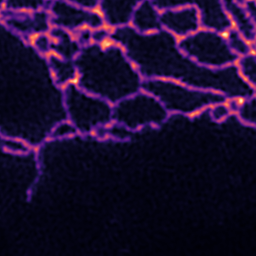
Label: Super-resolution ER image